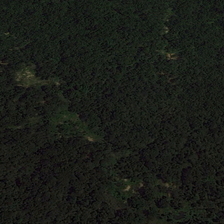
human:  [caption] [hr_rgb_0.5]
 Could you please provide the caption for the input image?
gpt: it is a piece of green forest .

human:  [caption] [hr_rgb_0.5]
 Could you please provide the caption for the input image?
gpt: it is a piece of green forest .

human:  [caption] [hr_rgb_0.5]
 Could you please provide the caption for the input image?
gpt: it is a piece of green forest .

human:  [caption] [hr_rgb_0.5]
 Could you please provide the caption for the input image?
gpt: it is a piece of green forest .

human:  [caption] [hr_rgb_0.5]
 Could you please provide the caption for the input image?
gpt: it is a piece of green forest .